Interaction volume radius: 10 \u00c5
Interaction volume height: 25 \u00c5
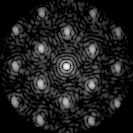
Disorder parameter: 0.3143